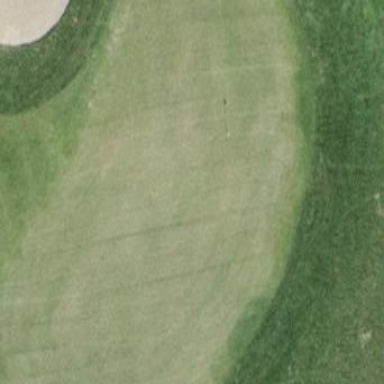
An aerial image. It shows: Green golf area with grass land use.